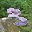
Label: 3